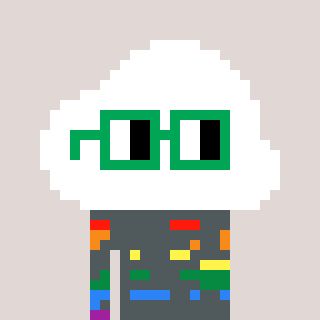
a pixel art character with square green glasses, a cloud-shaped head and a gunk-colored body on a warm background